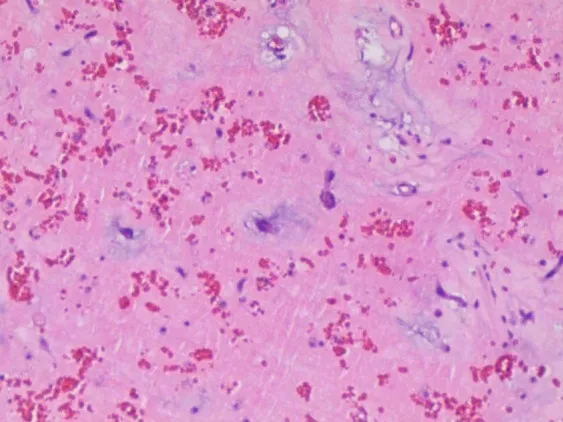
Sections under microscopic examination showed that the tumor cells are scattered in the myxoid matrix, star-shaped and polygonal, diffuse or intertwined into a network, and the focal area bleeds.
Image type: pathology (immunostaining)